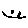
Label: smiley face